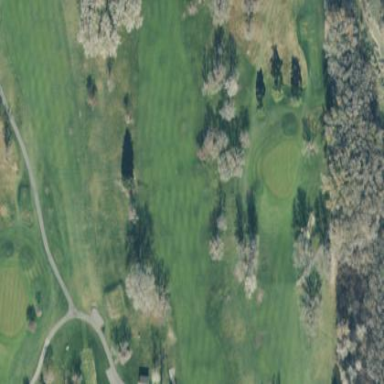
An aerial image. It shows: Scenic golf fairway.